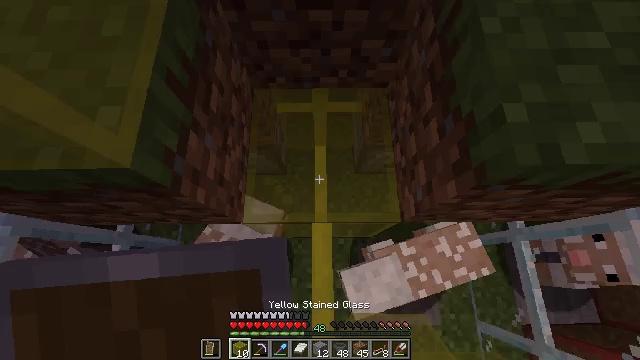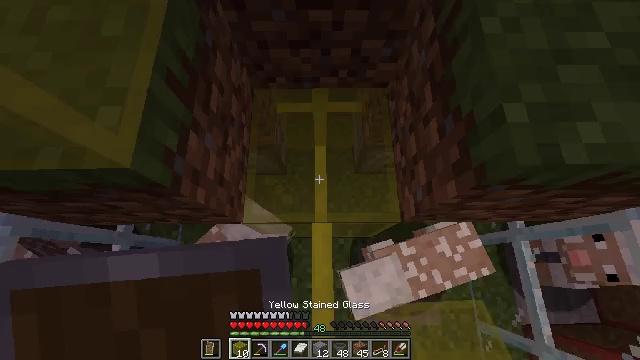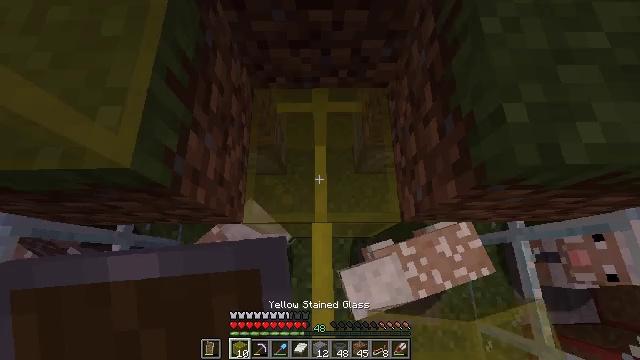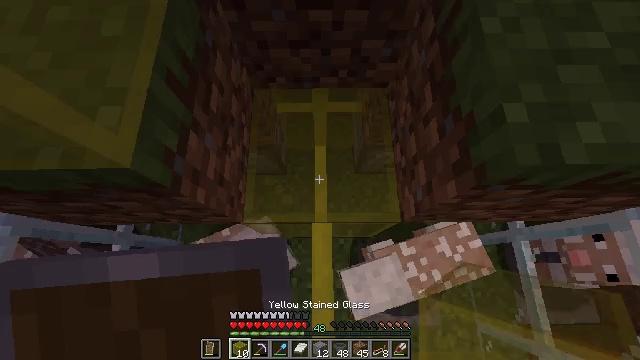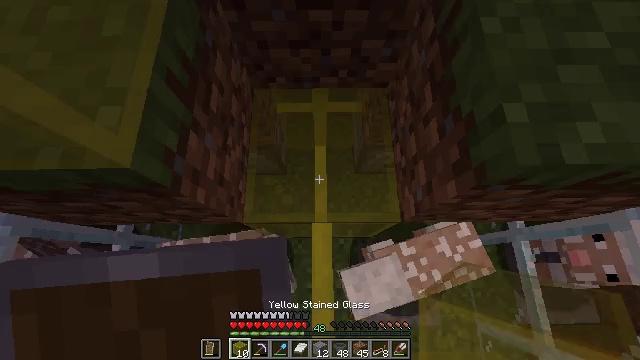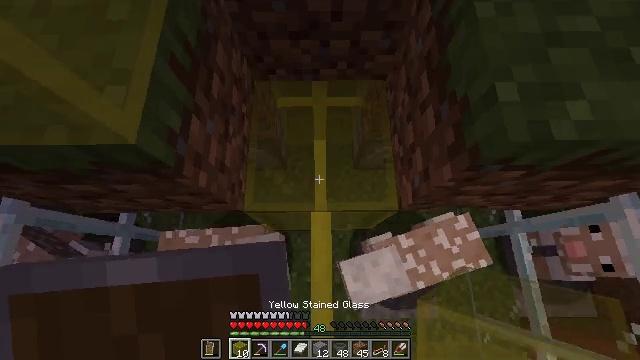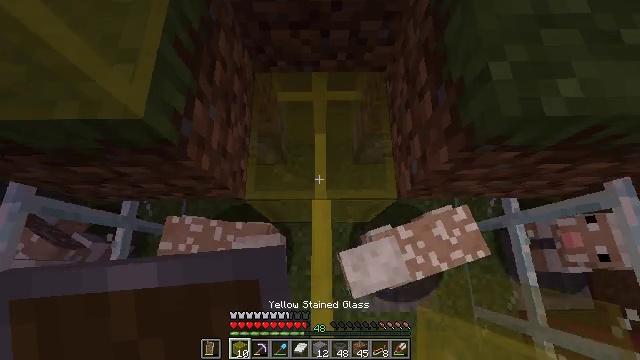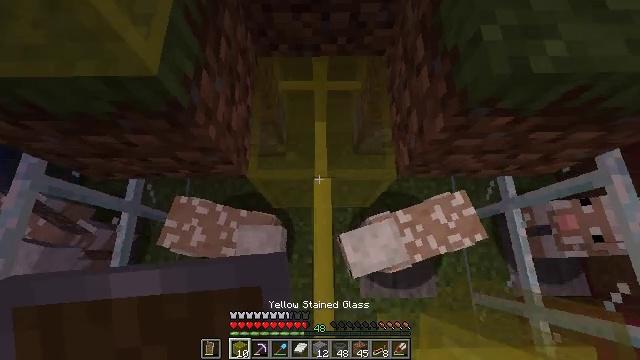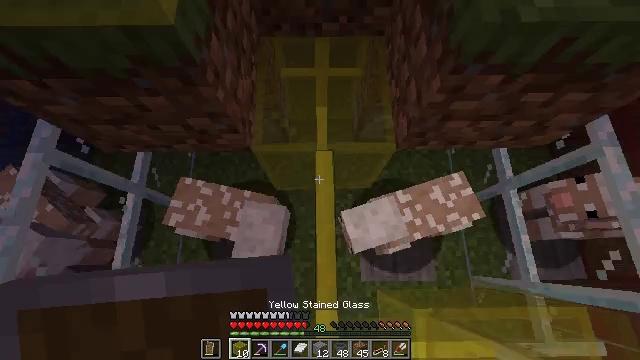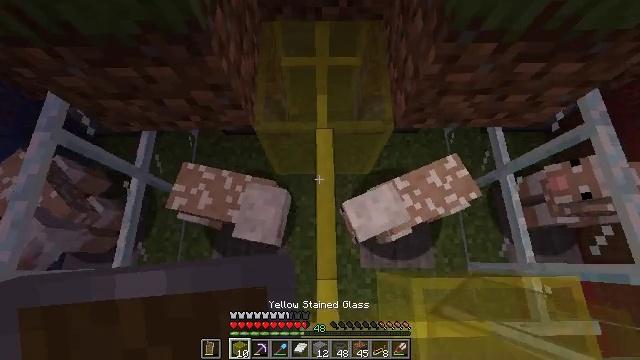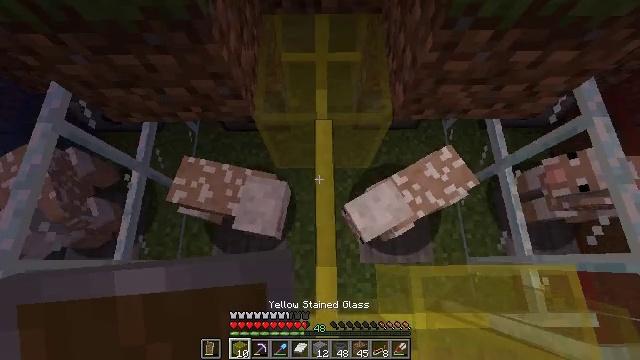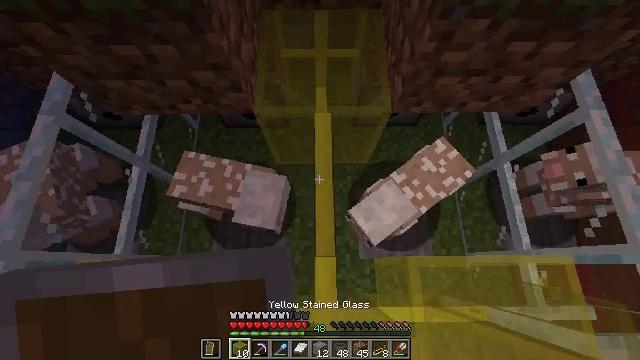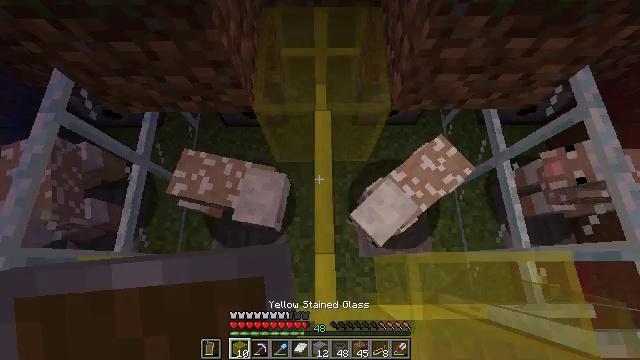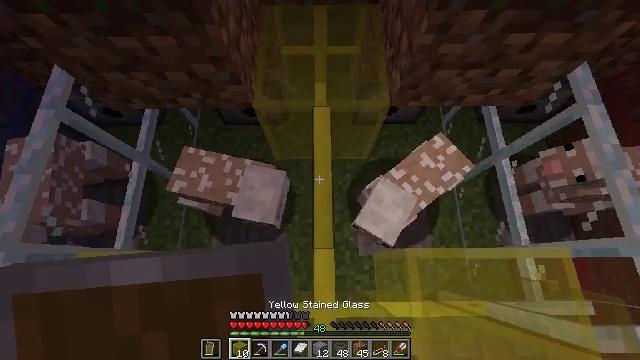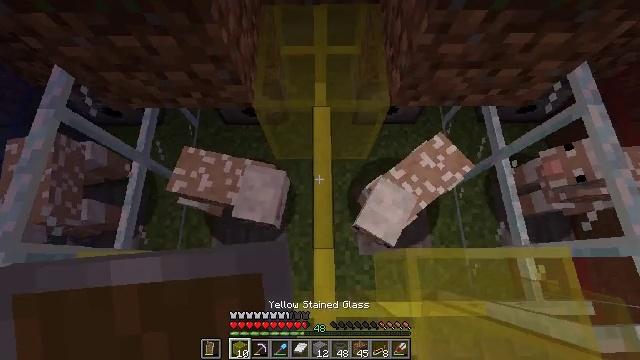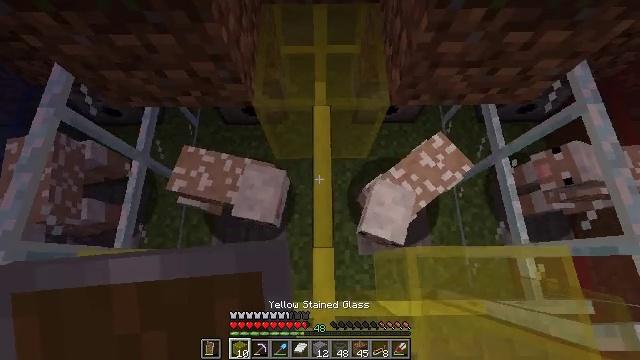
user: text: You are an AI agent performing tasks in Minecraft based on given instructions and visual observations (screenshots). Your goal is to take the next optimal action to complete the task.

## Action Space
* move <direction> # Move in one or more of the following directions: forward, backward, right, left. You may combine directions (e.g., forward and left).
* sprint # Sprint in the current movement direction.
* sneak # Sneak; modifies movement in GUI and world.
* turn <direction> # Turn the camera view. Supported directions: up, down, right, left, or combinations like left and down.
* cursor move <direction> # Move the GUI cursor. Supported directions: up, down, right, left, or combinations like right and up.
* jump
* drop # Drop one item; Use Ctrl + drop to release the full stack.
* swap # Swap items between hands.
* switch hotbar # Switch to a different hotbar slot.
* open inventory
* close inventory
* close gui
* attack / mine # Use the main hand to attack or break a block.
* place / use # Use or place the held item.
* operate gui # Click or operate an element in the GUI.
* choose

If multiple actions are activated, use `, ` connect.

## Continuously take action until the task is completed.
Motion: motion action
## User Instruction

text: Mine the yellow stained glass pane to remove it.
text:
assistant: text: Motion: no_op
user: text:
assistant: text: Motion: no_op
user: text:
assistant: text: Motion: no_op
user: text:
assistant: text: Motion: no_op
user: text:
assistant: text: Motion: move back
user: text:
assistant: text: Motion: move back
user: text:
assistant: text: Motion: move back
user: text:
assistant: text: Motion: move back
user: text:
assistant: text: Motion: no_op
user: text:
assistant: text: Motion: no_op
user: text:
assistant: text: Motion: no_op
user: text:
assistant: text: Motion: no_op
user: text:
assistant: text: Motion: no_op
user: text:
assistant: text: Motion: no_op
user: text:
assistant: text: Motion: no_op
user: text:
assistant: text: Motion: move back
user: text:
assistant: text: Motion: move back
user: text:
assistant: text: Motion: no_op
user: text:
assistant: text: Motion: no_op
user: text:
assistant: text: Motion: no_op
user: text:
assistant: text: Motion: no_op
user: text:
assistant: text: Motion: no_op
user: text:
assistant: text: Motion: no_op
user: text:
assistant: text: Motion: no_op
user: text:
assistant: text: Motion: no_op
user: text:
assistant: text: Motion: no_op
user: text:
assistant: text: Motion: no_op
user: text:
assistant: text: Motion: no_op
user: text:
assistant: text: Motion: no_op
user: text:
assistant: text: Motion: turn up